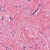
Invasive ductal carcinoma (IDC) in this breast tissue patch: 0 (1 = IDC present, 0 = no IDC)